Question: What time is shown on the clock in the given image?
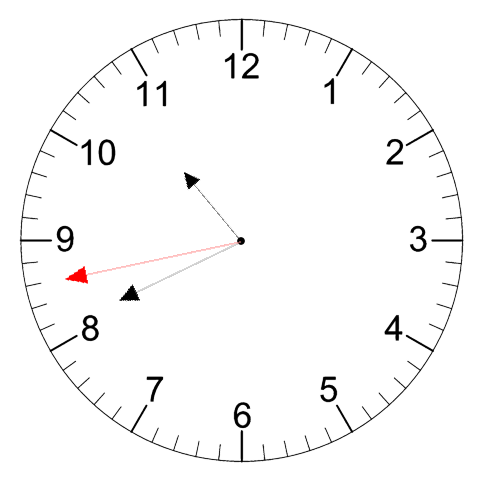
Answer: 10:40:43